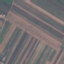
Land use / land cover: AnnualCrop